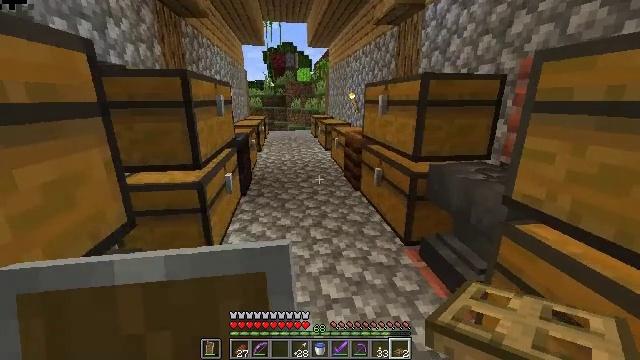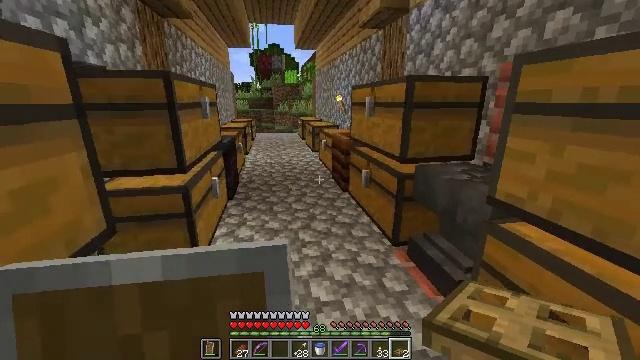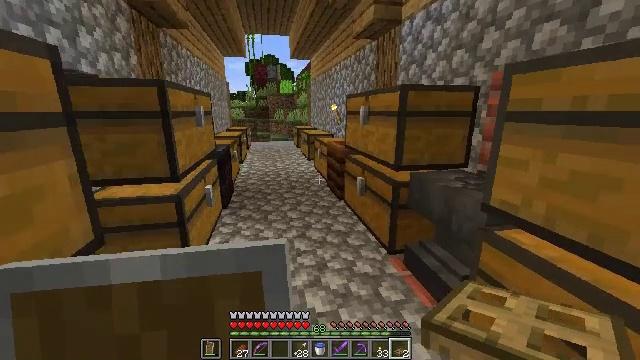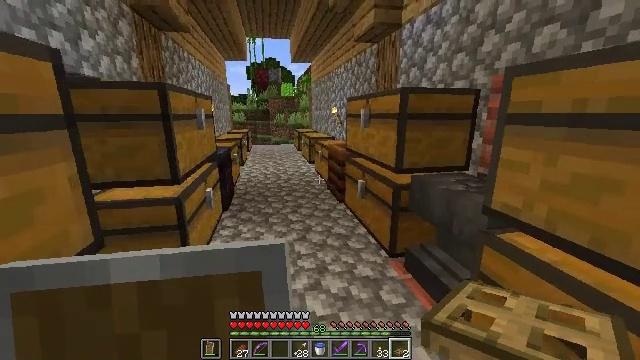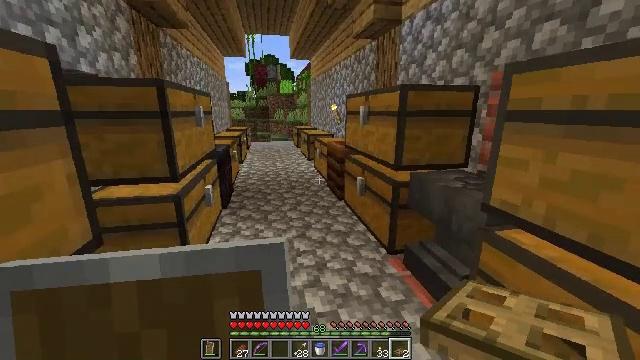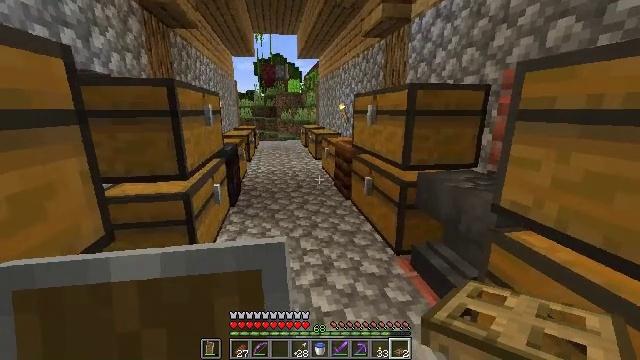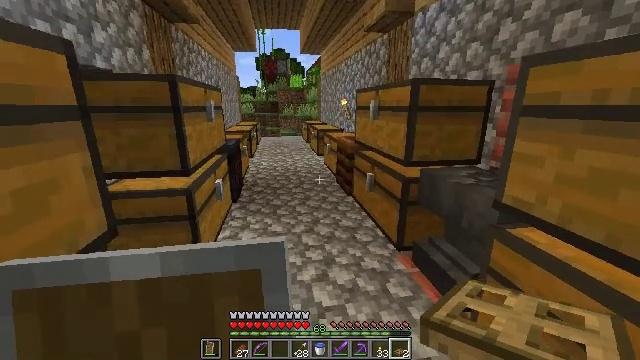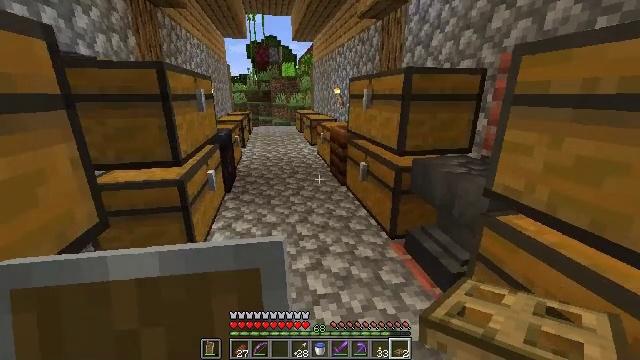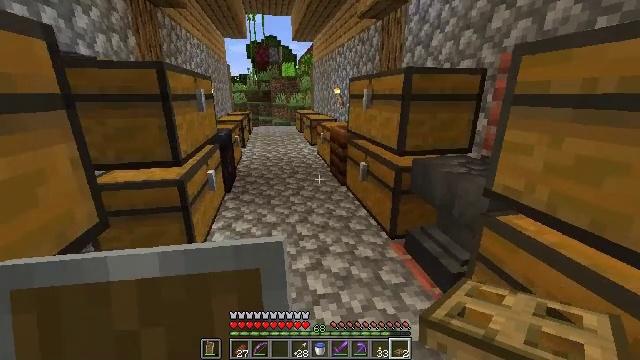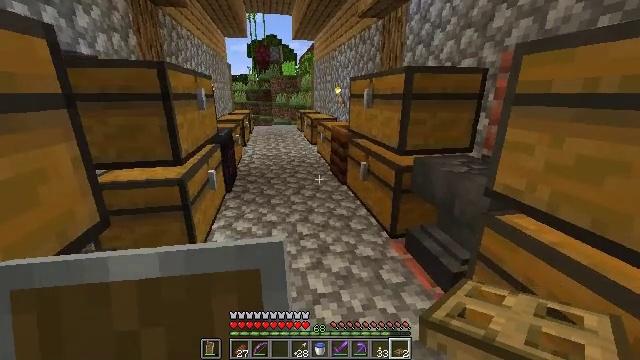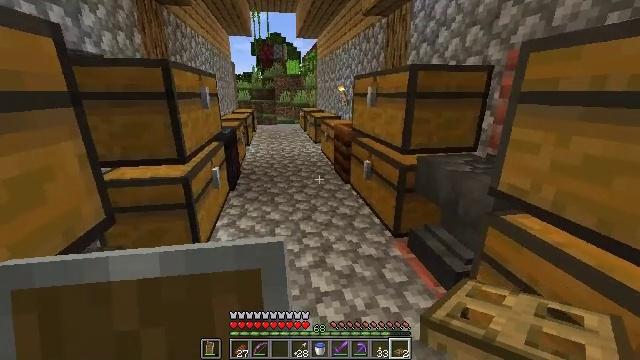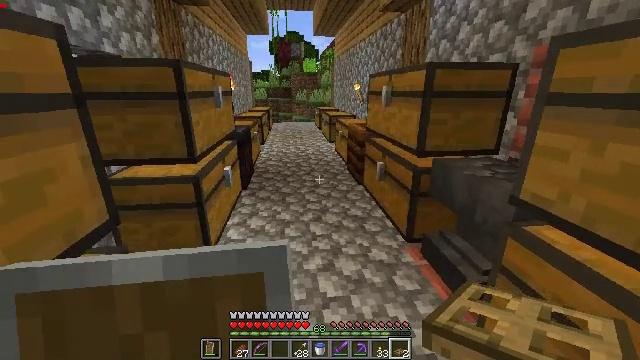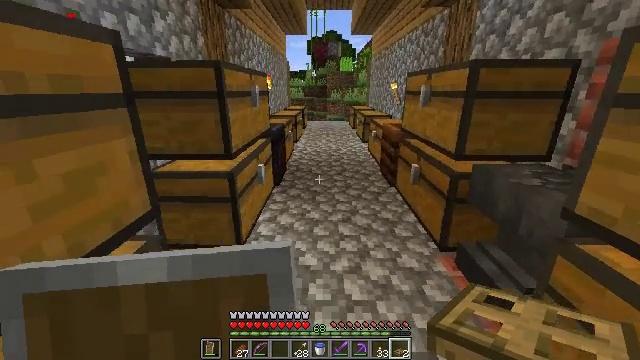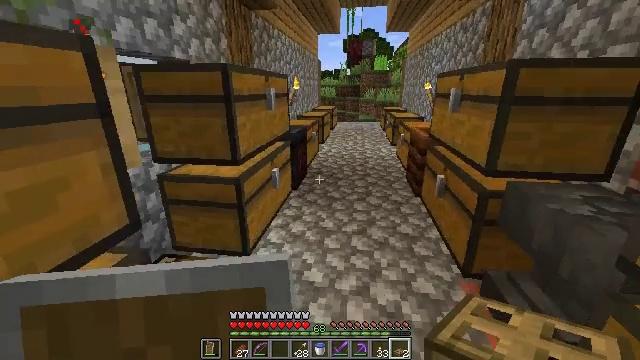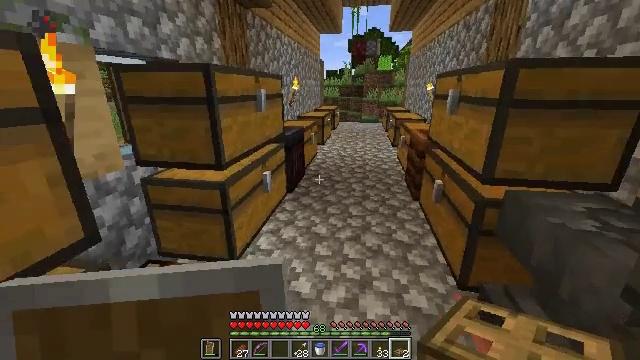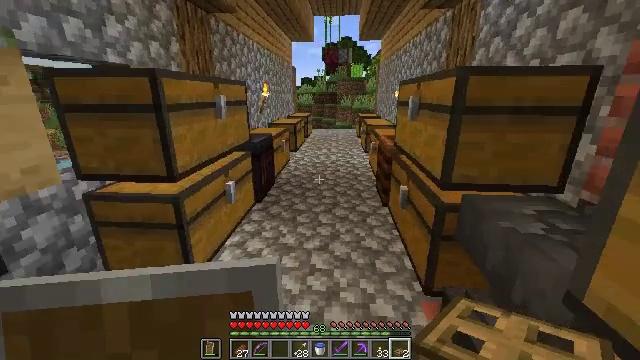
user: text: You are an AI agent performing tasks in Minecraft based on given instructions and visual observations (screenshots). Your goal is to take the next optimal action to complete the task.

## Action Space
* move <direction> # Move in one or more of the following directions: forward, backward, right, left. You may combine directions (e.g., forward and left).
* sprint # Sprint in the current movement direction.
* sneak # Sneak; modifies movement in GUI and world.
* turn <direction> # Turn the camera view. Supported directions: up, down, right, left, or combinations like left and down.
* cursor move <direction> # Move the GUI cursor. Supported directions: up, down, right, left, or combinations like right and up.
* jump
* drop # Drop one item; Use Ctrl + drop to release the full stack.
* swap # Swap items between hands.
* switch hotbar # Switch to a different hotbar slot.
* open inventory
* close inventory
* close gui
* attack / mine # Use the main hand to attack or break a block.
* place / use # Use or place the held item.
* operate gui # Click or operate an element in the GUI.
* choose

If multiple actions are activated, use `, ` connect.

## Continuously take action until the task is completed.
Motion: motion action
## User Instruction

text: Kill the cow.
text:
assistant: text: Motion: turn right
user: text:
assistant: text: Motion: turn right and up
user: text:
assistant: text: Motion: no_op
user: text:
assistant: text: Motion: no_op
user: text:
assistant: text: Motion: turn left
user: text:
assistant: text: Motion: no_op
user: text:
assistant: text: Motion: turn right and down
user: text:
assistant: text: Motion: no_op
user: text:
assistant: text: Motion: no_op
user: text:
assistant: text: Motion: no_op
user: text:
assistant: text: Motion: move forward and move right, turn left
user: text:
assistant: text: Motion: move forward and move right, turn left
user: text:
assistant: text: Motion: move forward and move right, turn left
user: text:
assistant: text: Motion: move forward and move right, turn left
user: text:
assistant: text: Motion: move right, turn right and up
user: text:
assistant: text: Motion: turn right and up
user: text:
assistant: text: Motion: turn right
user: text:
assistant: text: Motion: turn right
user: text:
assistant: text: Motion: turn right
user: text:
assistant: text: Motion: move forward and move left, turn right
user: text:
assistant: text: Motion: move forward and move left
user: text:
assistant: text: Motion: move forward and move left
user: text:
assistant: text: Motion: move forward
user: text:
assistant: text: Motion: no_op
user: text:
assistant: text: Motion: no_op
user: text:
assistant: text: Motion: no_op
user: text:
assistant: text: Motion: no_op
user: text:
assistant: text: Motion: use / place
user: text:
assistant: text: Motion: use / place
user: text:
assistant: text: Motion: use / place